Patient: sex M, age 74
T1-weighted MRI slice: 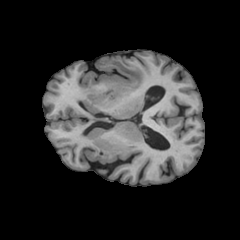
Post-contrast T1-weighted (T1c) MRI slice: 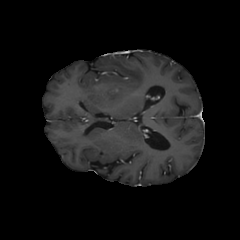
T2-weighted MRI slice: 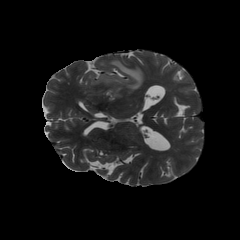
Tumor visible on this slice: yes
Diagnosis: Glioblastoma, IDH-wildtype
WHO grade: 4